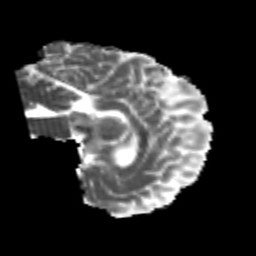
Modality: MD
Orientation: sagittal
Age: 21
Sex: male
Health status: healthy
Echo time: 0.074 s